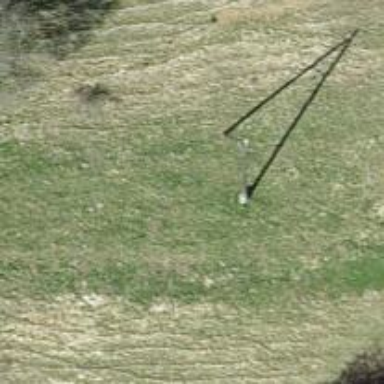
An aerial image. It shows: Guyed pole used for power distribution.